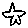
Label: star